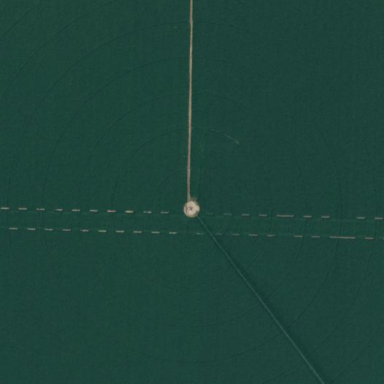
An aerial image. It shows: Farmland with pivot irrigation system.